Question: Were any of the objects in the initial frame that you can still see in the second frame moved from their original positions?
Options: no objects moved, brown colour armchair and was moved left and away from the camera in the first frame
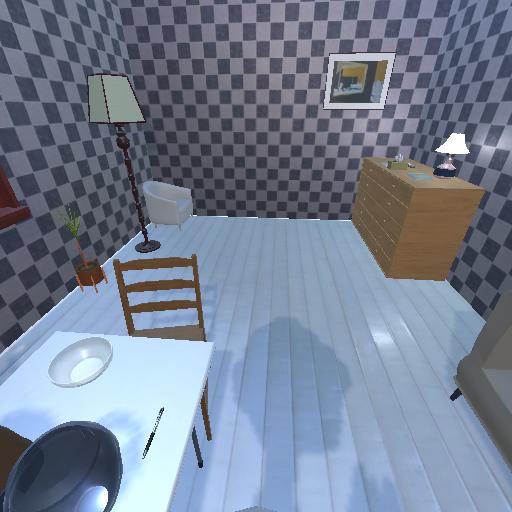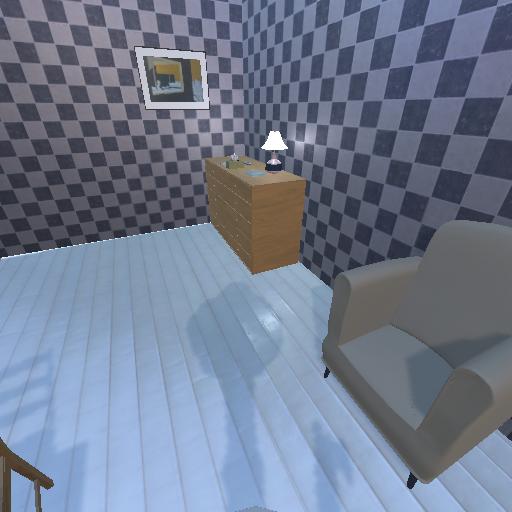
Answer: no objects moved